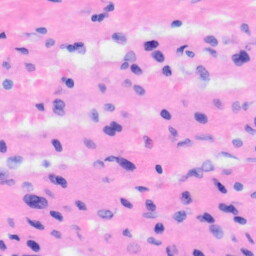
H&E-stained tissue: Liver